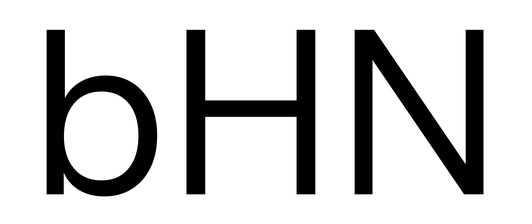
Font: InstrumentSans_Regular